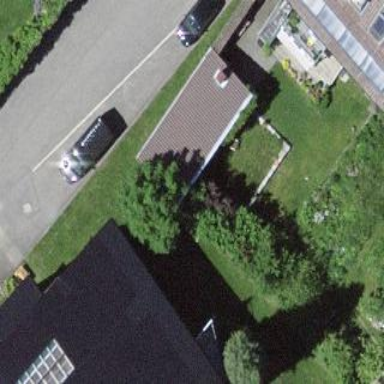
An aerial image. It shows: Shed.